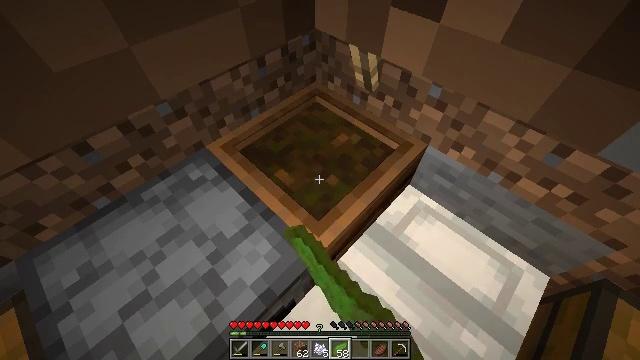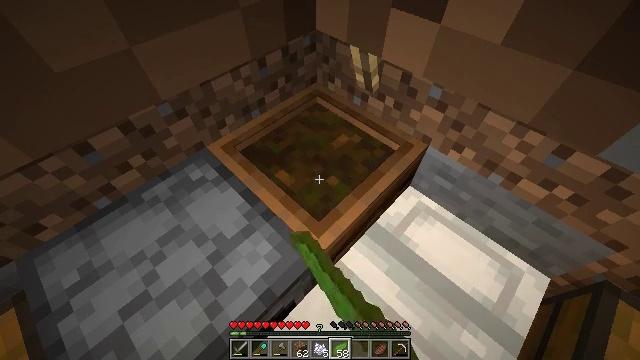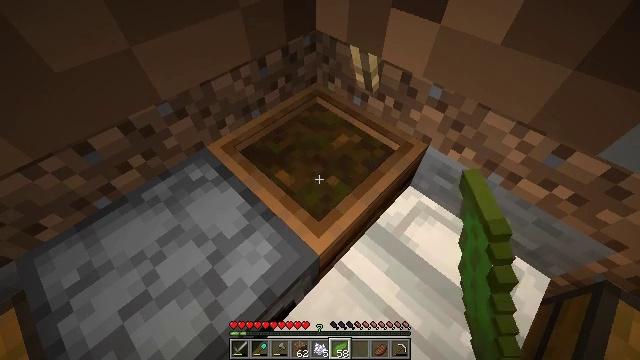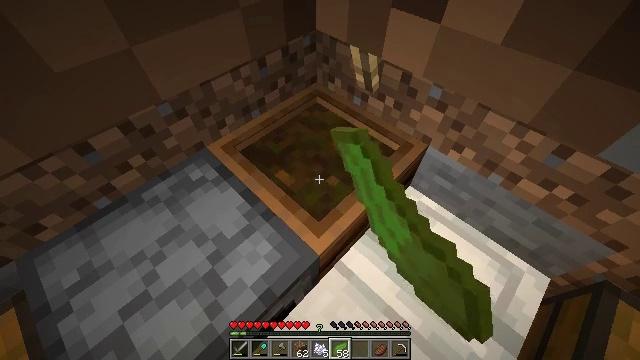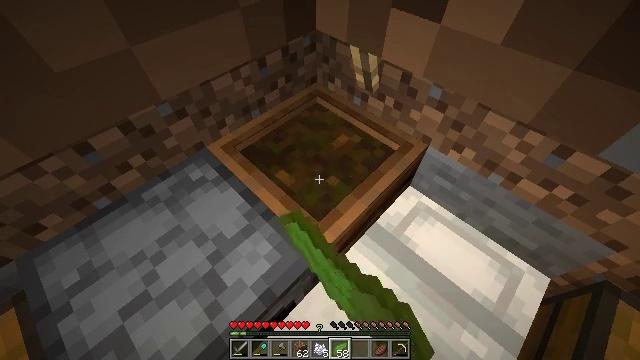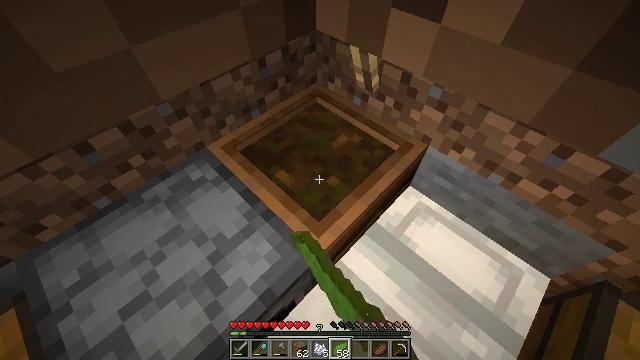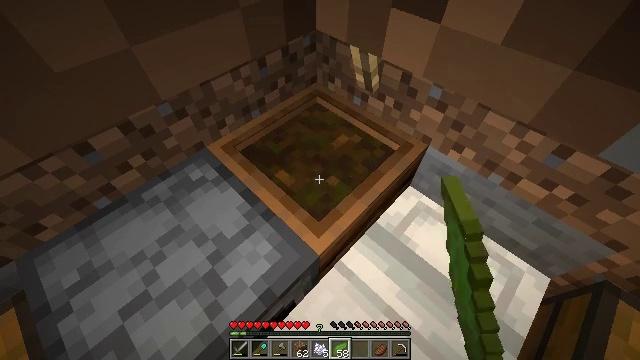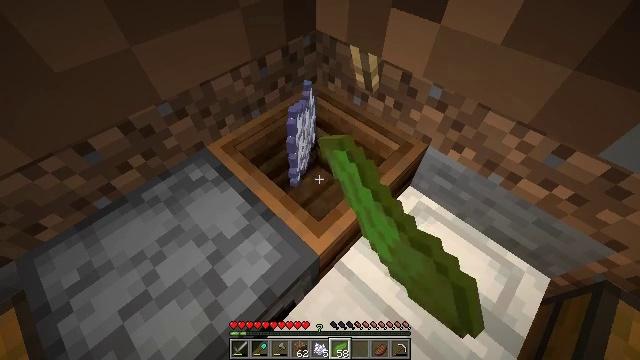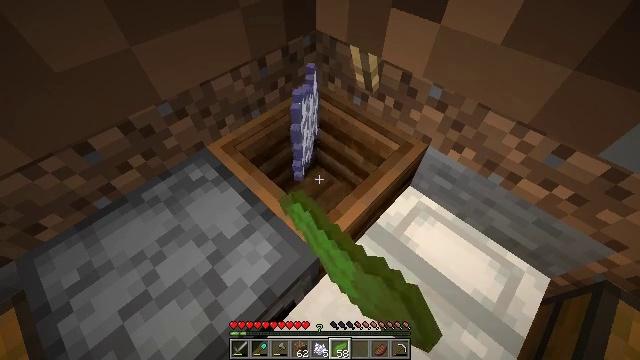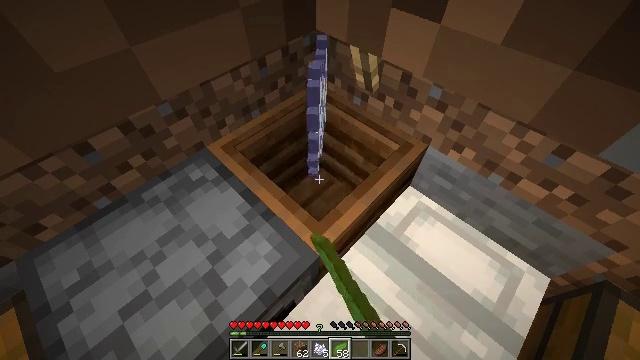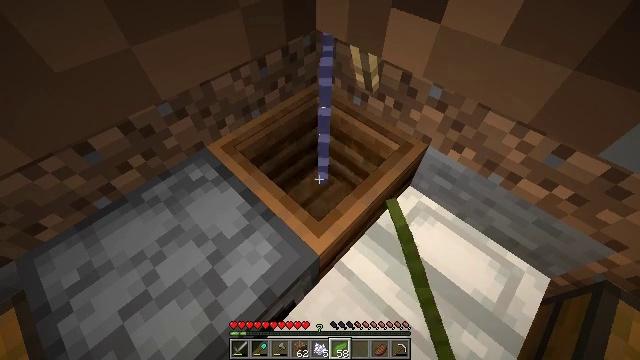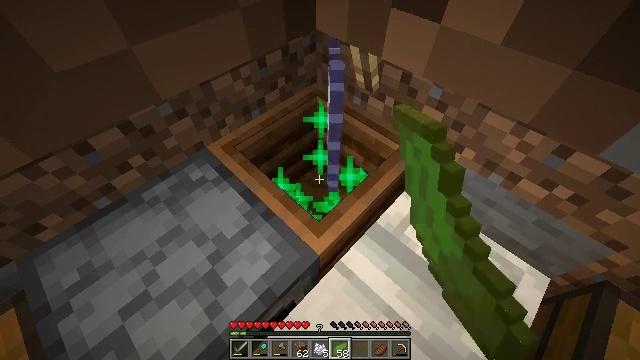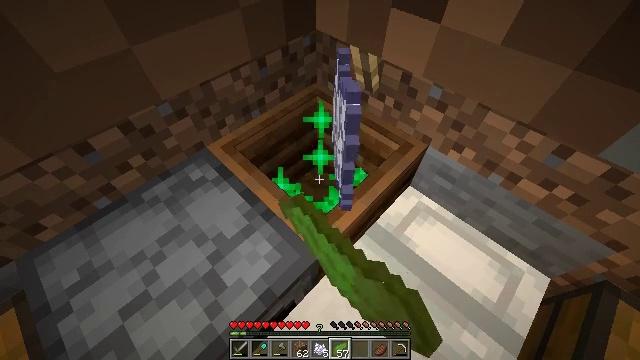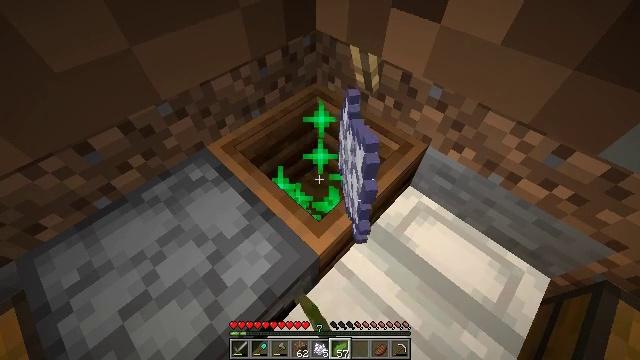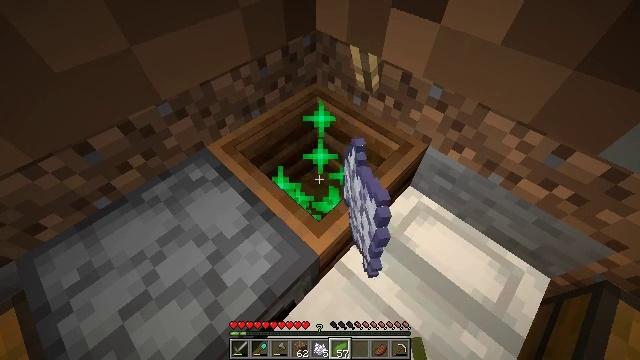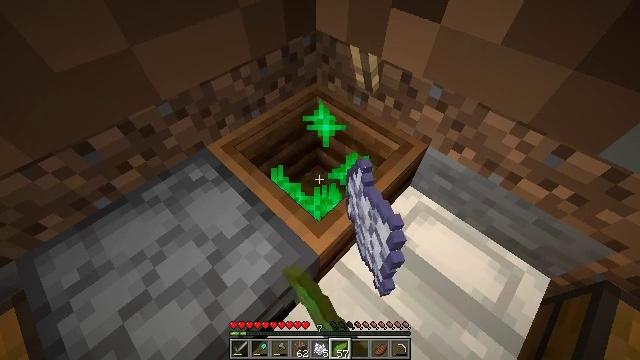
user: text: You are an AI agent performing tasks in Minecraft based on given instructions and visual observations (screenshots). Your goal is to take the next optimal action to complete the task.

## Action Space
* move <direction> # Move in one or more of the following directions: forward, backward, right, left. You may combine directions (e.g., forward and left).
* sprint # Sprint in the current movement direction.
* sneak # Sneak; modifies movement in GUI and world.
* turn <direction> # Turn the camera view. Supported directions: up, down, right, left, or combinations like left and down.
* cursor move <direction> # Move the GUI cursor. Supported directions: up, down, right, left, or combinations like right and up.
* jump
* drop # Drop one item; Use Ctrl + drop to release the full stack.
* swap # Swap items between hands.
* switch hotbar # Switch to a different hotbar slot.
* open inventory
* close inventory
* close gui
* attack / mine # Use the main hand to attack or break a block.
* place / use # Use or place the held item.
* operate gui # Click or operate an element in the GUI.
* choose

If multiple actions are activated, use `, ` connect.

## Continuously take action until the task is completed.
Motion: motion action
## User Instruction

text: Create white dye with crafting materials.
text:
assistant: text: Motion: use / place
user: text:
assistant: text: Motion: use / place
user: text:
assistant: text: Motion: use / place
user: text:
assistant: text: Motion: use / place
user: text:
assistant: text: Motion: use / place
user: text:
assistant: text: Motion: use / place
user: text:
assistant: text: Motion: use / place
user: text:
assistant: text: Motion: use / place
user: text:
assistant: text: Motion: use / place
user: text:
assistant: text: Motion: use / place
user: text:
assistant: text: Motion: use / place
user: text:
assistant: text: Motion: use / place
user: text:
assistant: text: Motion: use / place
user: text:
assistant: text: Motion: use / place
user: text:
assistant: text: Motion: use / place
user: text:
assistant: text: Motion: use / place
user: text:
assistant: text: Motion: use / place
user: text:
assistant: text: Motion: use / place
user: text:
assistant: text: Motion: use / place
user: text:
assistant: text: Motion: use / place
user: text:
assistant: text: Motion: use / place
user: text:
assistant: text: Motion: use / place
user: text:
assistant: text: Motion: use / place
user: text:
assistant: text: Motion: use / place
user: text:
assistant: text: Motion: use / place
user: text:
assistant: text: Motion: use / place
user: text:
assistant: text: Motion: use / place
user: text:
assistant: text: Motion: use / place
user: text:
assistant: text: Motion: use / place
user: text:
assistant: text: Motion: use / place